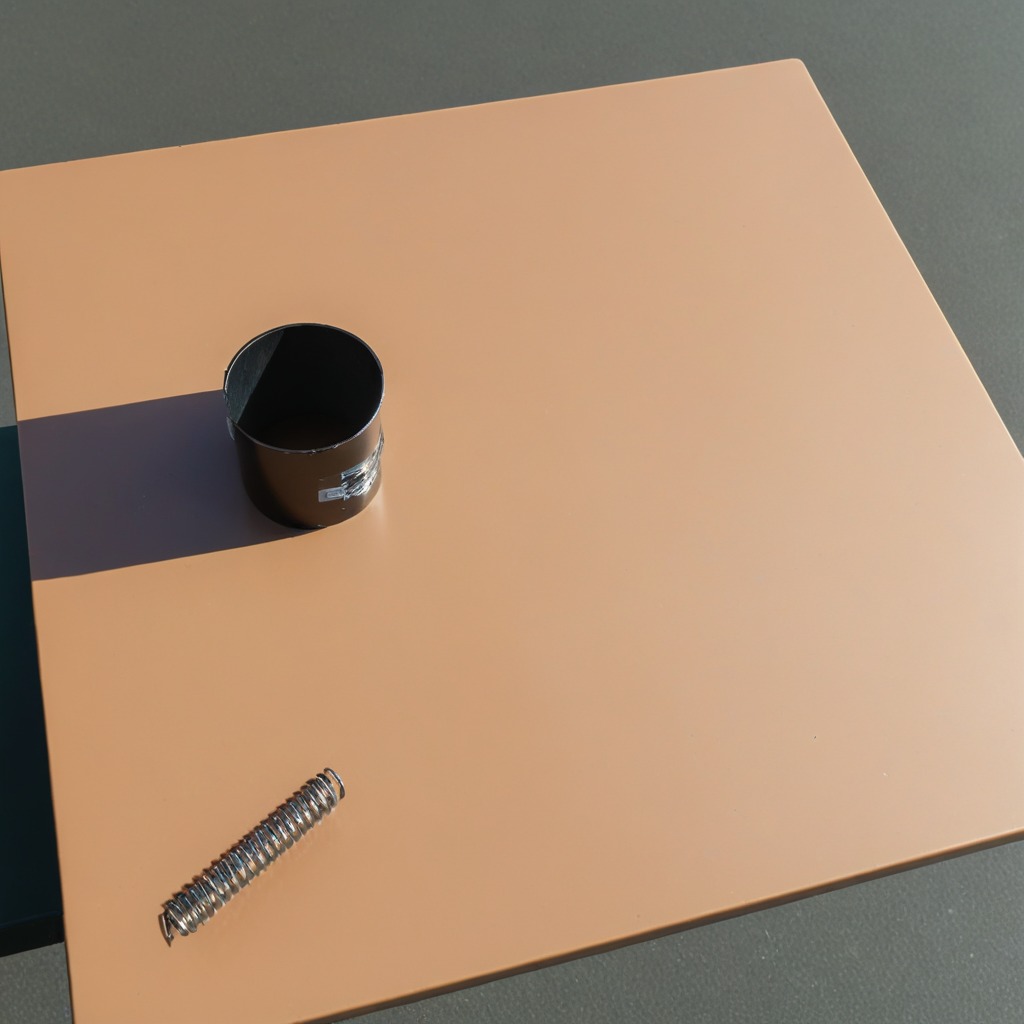
A coiled metal spring is lying on the textured surface of the table.